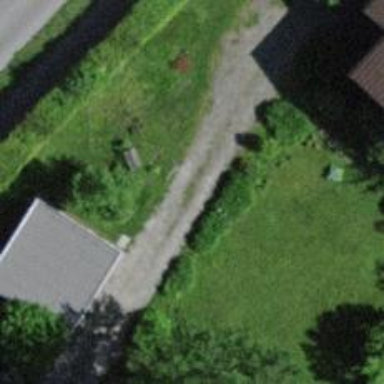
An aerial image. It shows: Driveway.